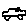
Label: car